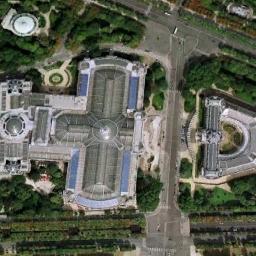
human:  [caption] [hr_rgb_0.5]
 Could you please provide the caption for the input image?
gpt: The gray palace has a cross-shaped palace and some other palaces .

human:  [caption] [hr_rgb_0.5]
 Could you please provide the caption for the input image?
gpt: There are many round lawns near the palace .

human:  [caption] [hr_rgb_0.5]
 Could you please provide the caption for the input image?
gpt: There are several trees near the palace .

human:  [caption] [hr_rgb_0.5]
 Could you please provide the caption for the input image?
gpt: The palace is surrounded by trees .

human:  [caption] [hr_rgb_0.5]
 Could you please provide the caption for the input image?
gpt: There are some green trees around the palace .